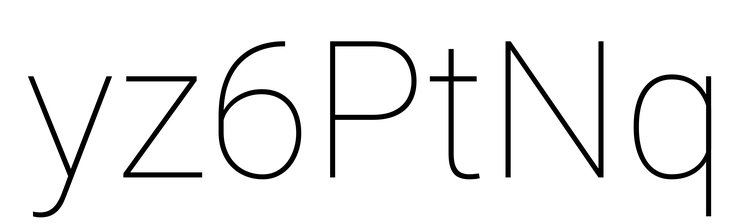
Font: Roboto_Thin